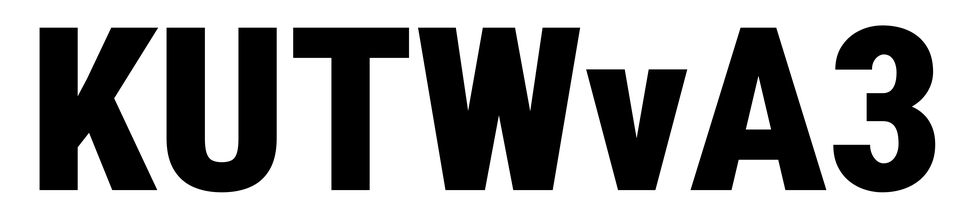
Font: Roboto_Condensed_Black